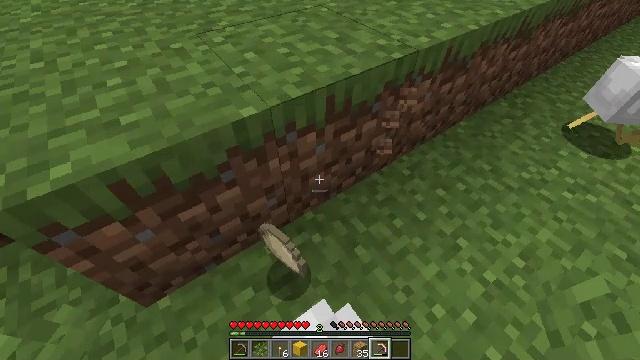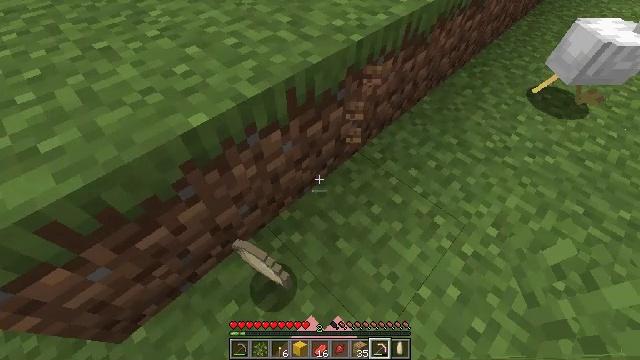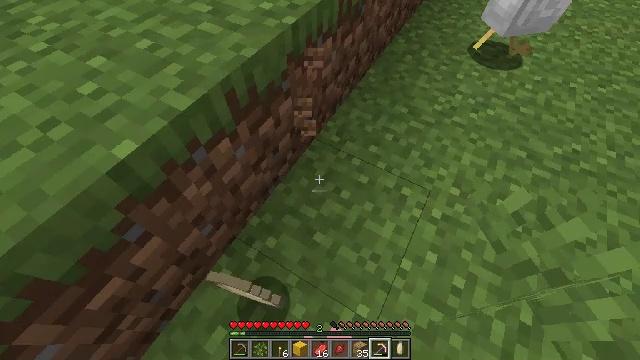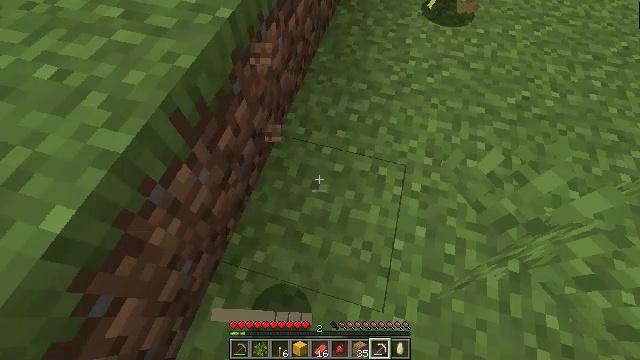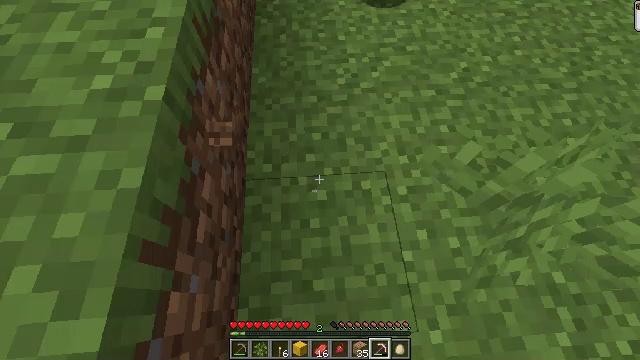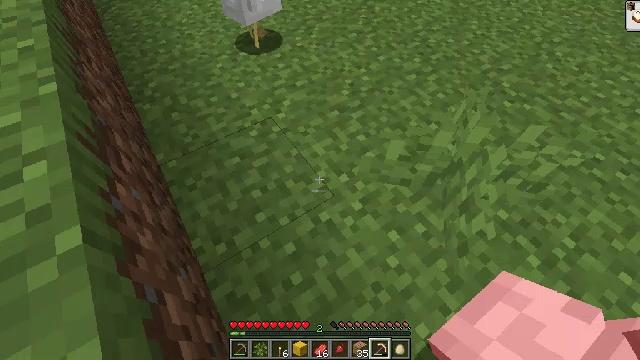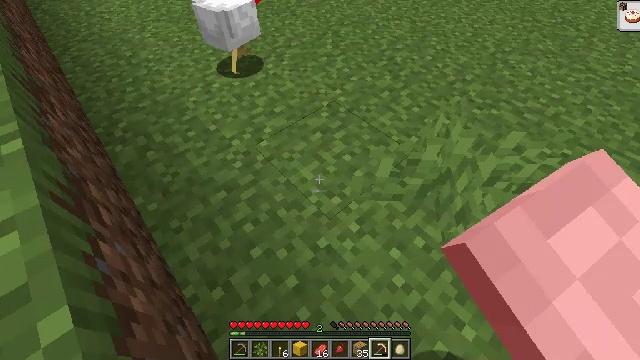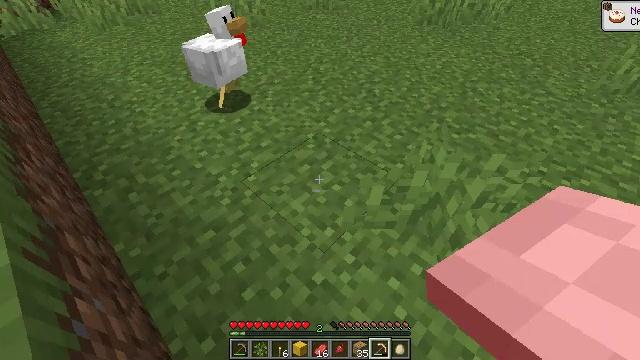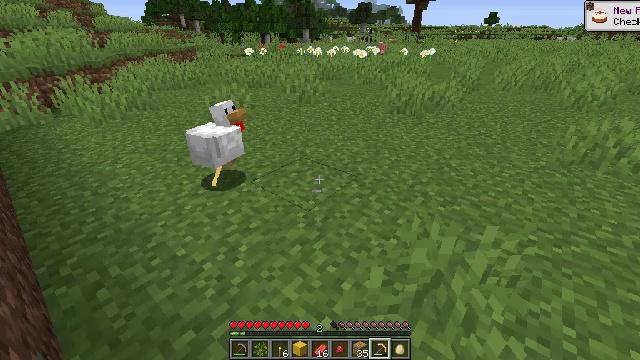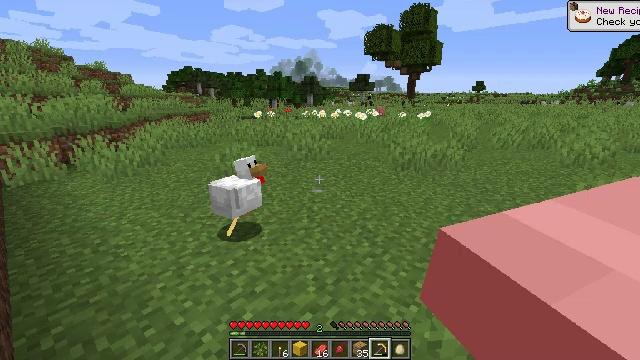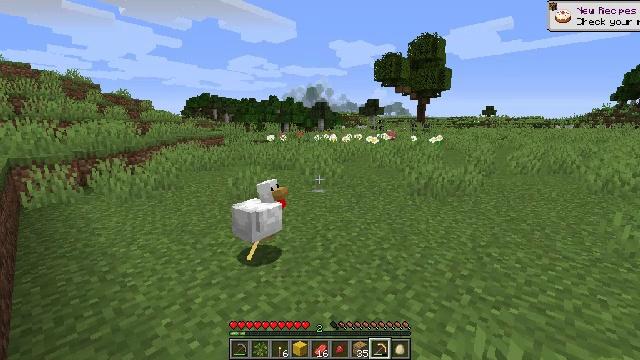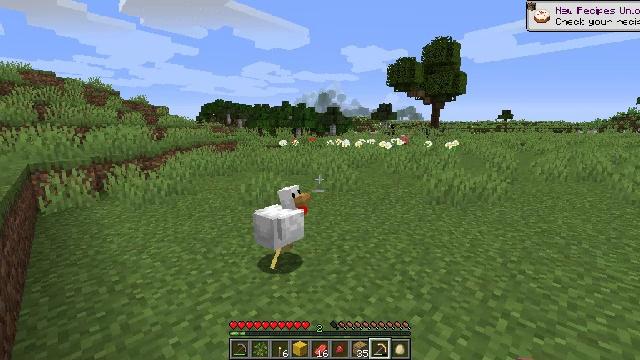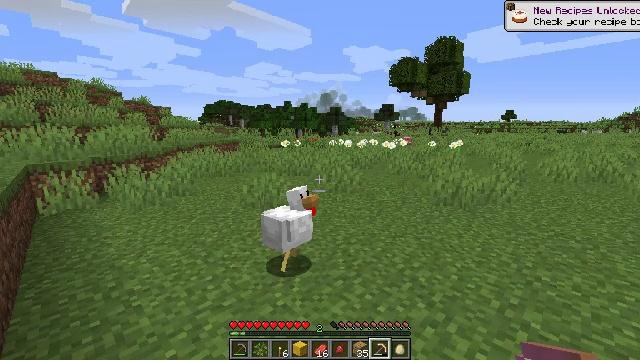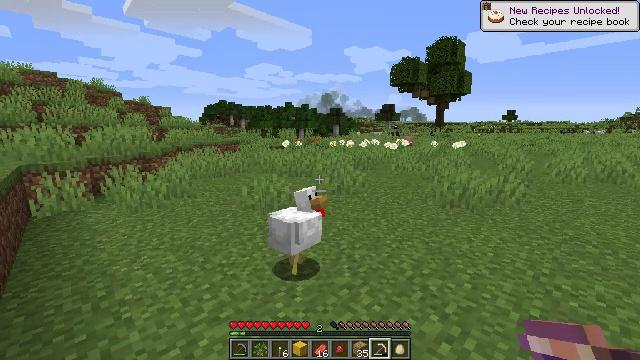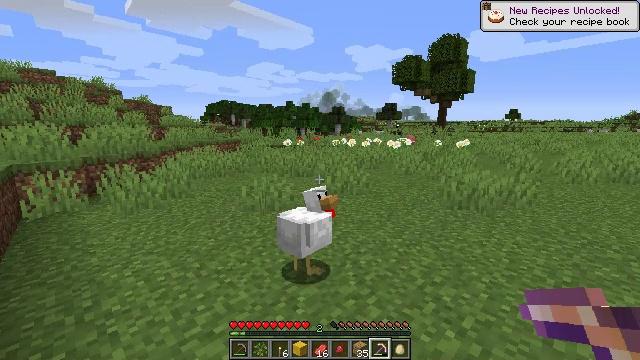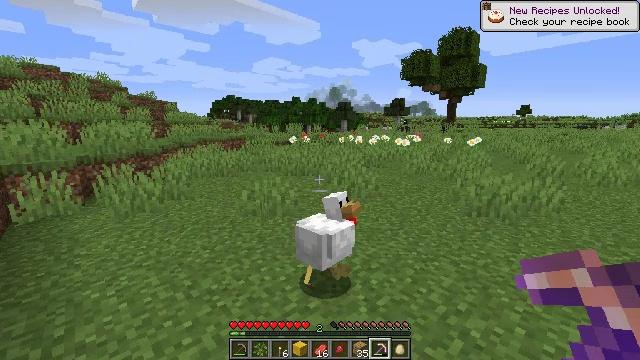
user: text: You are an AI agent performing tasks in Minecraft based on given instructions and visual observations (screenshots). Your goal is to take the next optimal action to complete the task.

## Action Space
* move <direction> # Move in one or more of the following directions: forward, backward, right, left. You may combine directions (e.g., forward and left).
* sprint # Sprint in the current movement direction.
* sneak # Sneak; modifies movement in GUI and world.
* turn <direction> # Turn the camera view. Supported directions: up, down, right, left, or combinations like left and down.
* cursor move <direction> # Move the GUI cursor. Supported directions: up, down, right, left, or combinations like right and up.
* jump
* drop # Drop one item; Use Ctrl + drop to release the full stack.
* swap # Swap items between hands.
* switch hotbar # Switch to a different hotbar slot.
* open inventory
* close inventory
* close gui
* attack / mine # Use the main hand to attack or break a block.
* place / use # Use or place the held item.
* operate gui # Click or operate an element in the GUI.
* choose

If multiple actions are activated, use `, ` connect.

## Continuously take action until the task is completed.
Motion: motion action
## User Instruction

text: Mine the magma block in the nether.
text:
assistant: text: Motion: move forward, turn right and down
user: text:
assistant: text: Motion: move forward, turn right and down
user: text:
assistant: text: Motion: move forward, turn right and down
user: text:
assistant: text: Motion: turn right and down
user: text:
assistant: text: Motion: turn right and up
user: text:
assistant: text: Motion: turn right and up
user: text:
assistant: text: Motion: turn right and up
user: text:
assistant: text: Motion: turn right and up
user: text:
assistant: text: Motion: turn up
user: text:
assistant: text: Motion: move forward, turn left and up
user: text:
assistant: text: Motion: move forward, turn left and up
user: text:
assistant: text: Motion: move forward
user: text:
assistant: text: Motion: move forward
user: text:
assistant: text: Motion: move forward
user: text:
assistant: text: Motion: move forward, turn left
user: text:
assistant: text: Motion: move forward, turn left and down
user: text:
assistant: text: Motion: move forward, turn left and down
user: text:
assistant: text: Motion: move forward, turn left and down
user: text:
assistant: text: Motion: move forward, turn left and down
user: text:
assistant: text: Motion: move forward, turn left
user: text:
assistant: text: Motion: move forward, turn left and up
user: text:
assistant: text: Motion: move forward, turn left and up
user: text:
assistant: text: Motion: move forward, turn left and up
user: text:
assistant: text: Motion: move forward, turn left and up
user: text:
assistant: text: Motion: move forward, turn left and up, jump
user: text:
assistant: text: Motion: move forward, turn left, jump
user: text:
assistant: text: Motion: move forward, turn left, jump
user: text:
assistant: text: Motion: move forward, turn left, jump
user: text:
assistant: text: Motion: move forward, turn down, jump
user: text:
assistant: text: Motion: move forward, turn right and down, jump